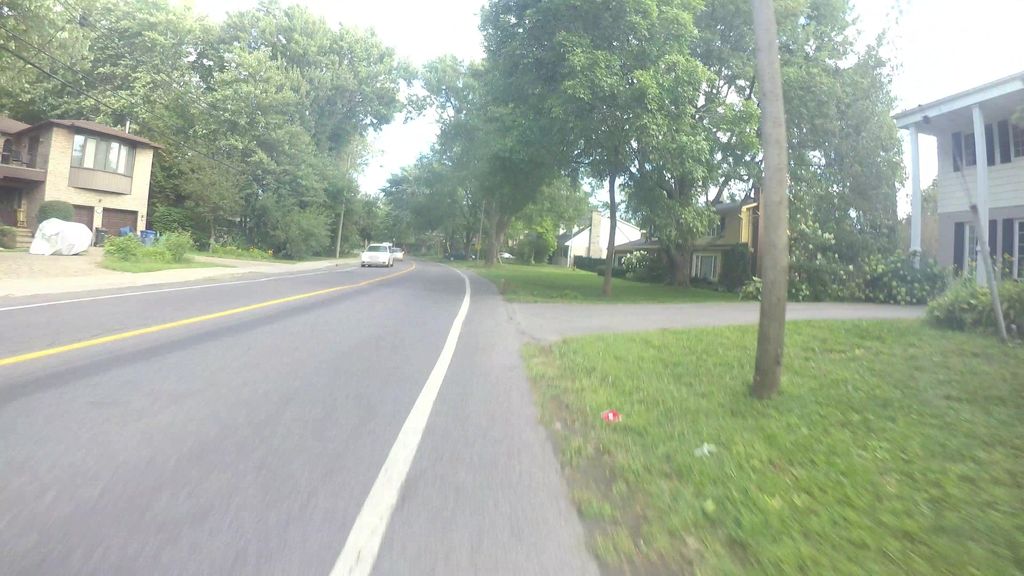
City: montreal